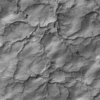
Label: not_dusty